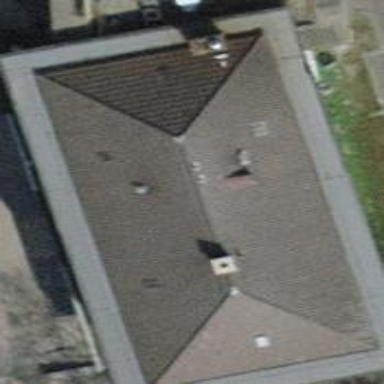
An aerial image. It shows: Building with hipped roof.